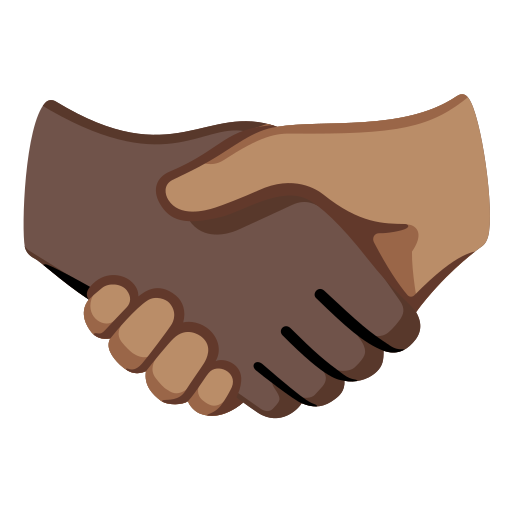
Emoji: 🫱🏿‍🫲🏽